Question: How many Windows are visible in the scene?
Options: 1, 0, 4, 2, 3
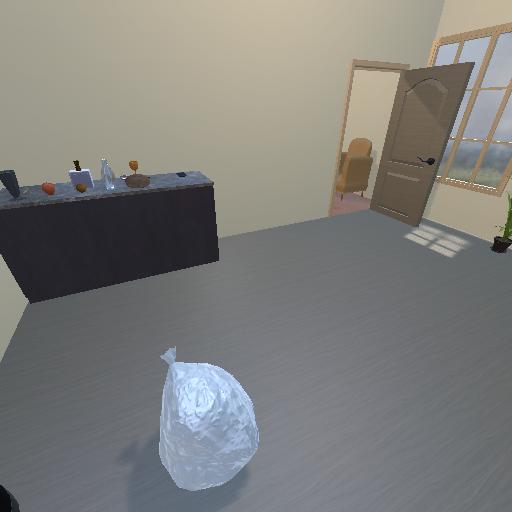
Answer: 1